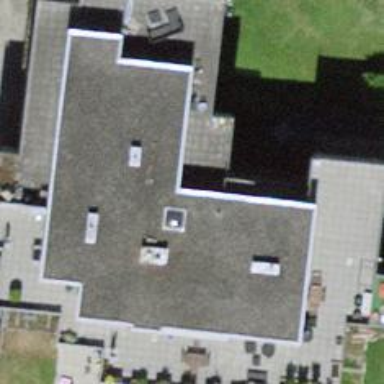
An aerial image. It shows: Building.